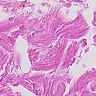
Metastatic tissue present: no